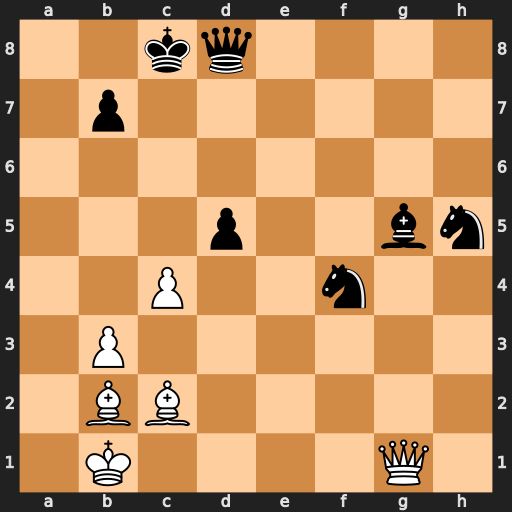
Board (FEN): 2kq4/1p6/8/3p2bn/2P2n2/1P6/1BB5/1K4Q1
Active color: w
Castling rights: -
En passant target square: -
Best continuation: Bf5+ Kb8 Be5+ Ka8 Qc5 Be7 Qb5 Bd6 Bc8 Qe7 Bxd6